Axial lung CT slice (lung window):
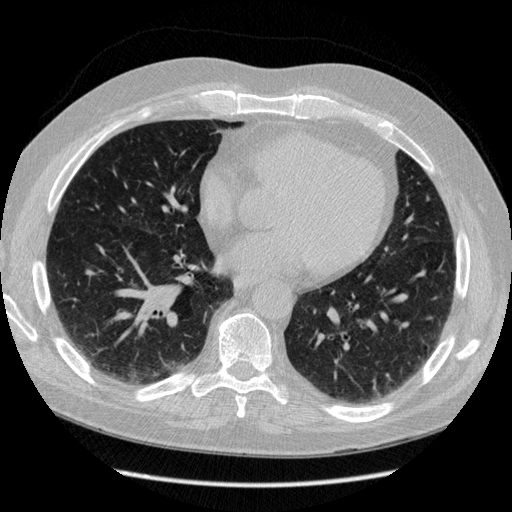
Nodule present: yes
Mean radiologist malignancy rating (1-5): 3